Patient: sex M, age 65
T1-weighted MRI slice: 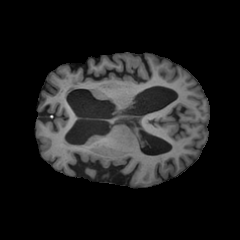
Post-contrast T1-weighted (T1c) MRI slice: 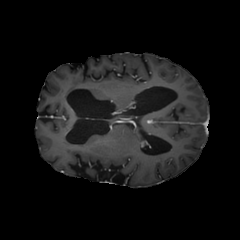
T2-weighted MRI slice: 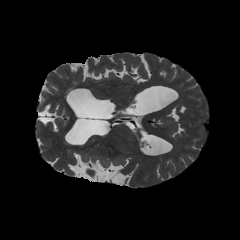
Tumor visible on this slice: no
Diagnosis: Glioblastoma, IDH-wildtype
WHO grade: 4